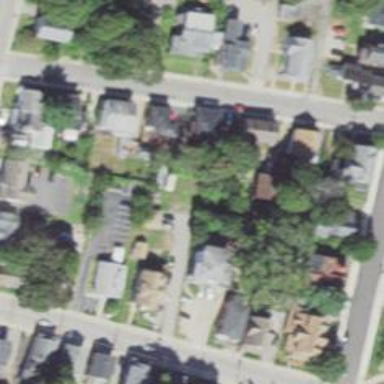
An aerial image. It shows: Residential driveway serving as service road.